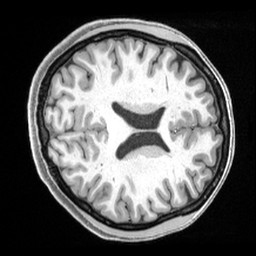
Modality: T1w
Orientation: axial